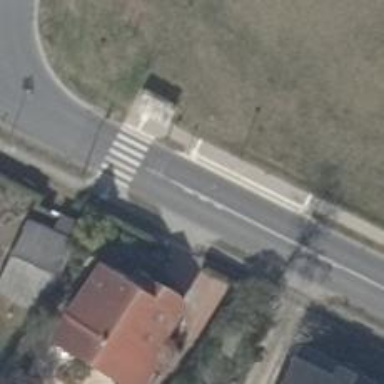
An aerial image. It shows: Public transport stop position.